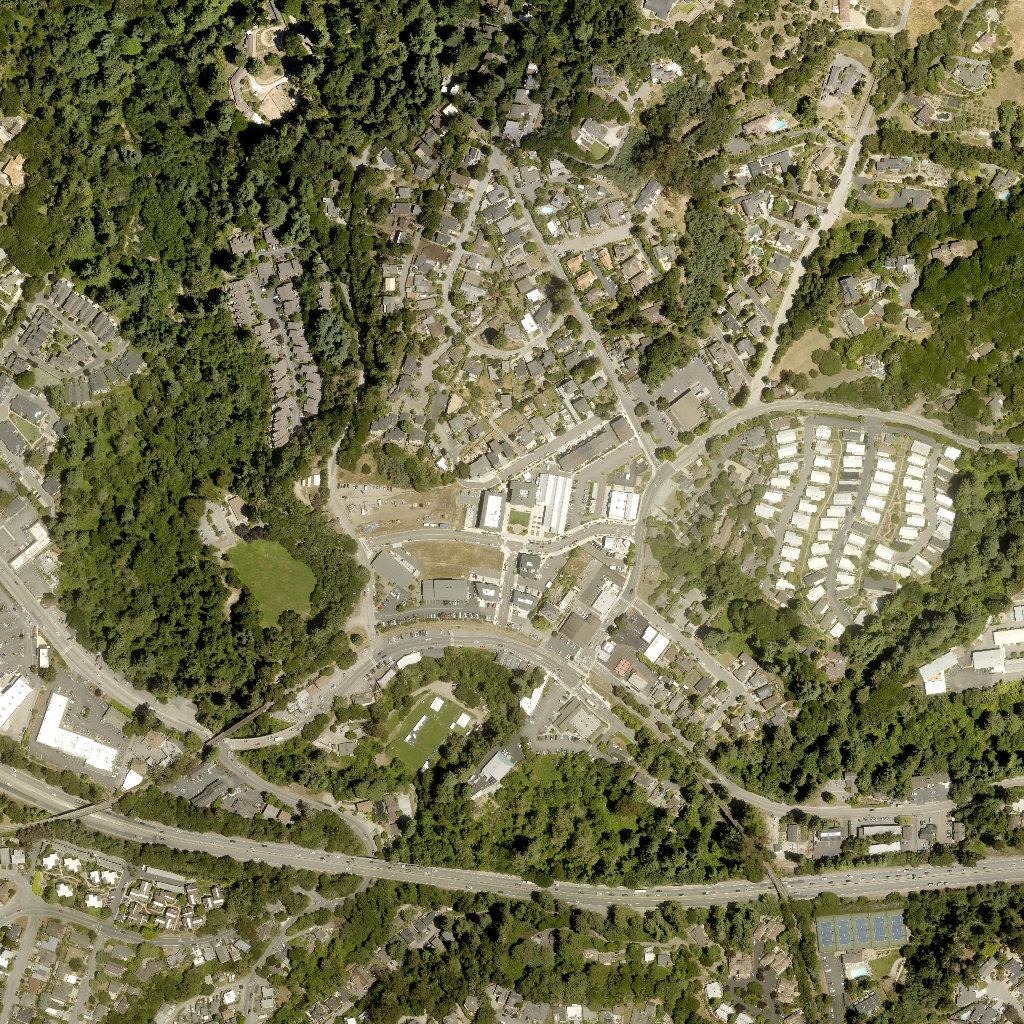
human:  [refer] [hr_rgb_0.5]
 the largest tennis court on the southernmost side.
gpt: <box>[[79, 88, 88, 93, 0]]</box>